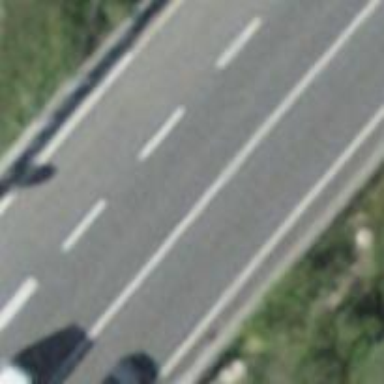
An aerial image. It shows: Asphalt motorway categorized as trunk road.